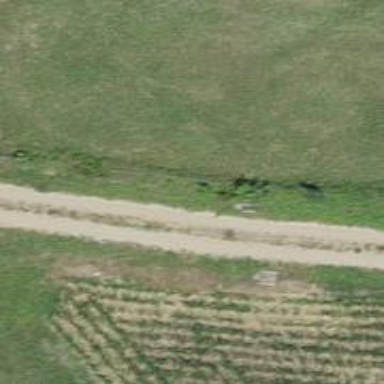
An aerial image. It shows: Track road with grade4 tracktype.